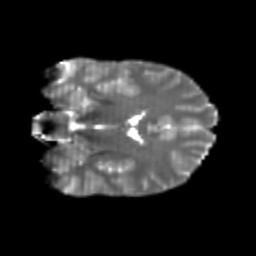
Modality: T2w
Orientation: coronal
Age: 21
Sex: male
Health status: healthy
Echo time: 0.074 s